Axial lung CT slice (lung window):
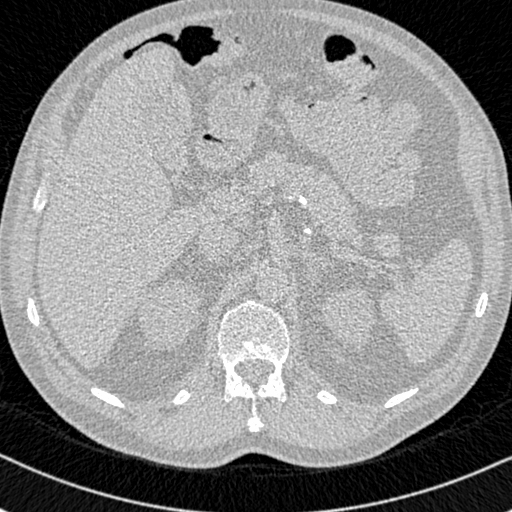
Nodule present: no